Field crop: tomato
Growth stage: 1
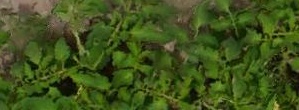
Species: tomato